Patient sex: M
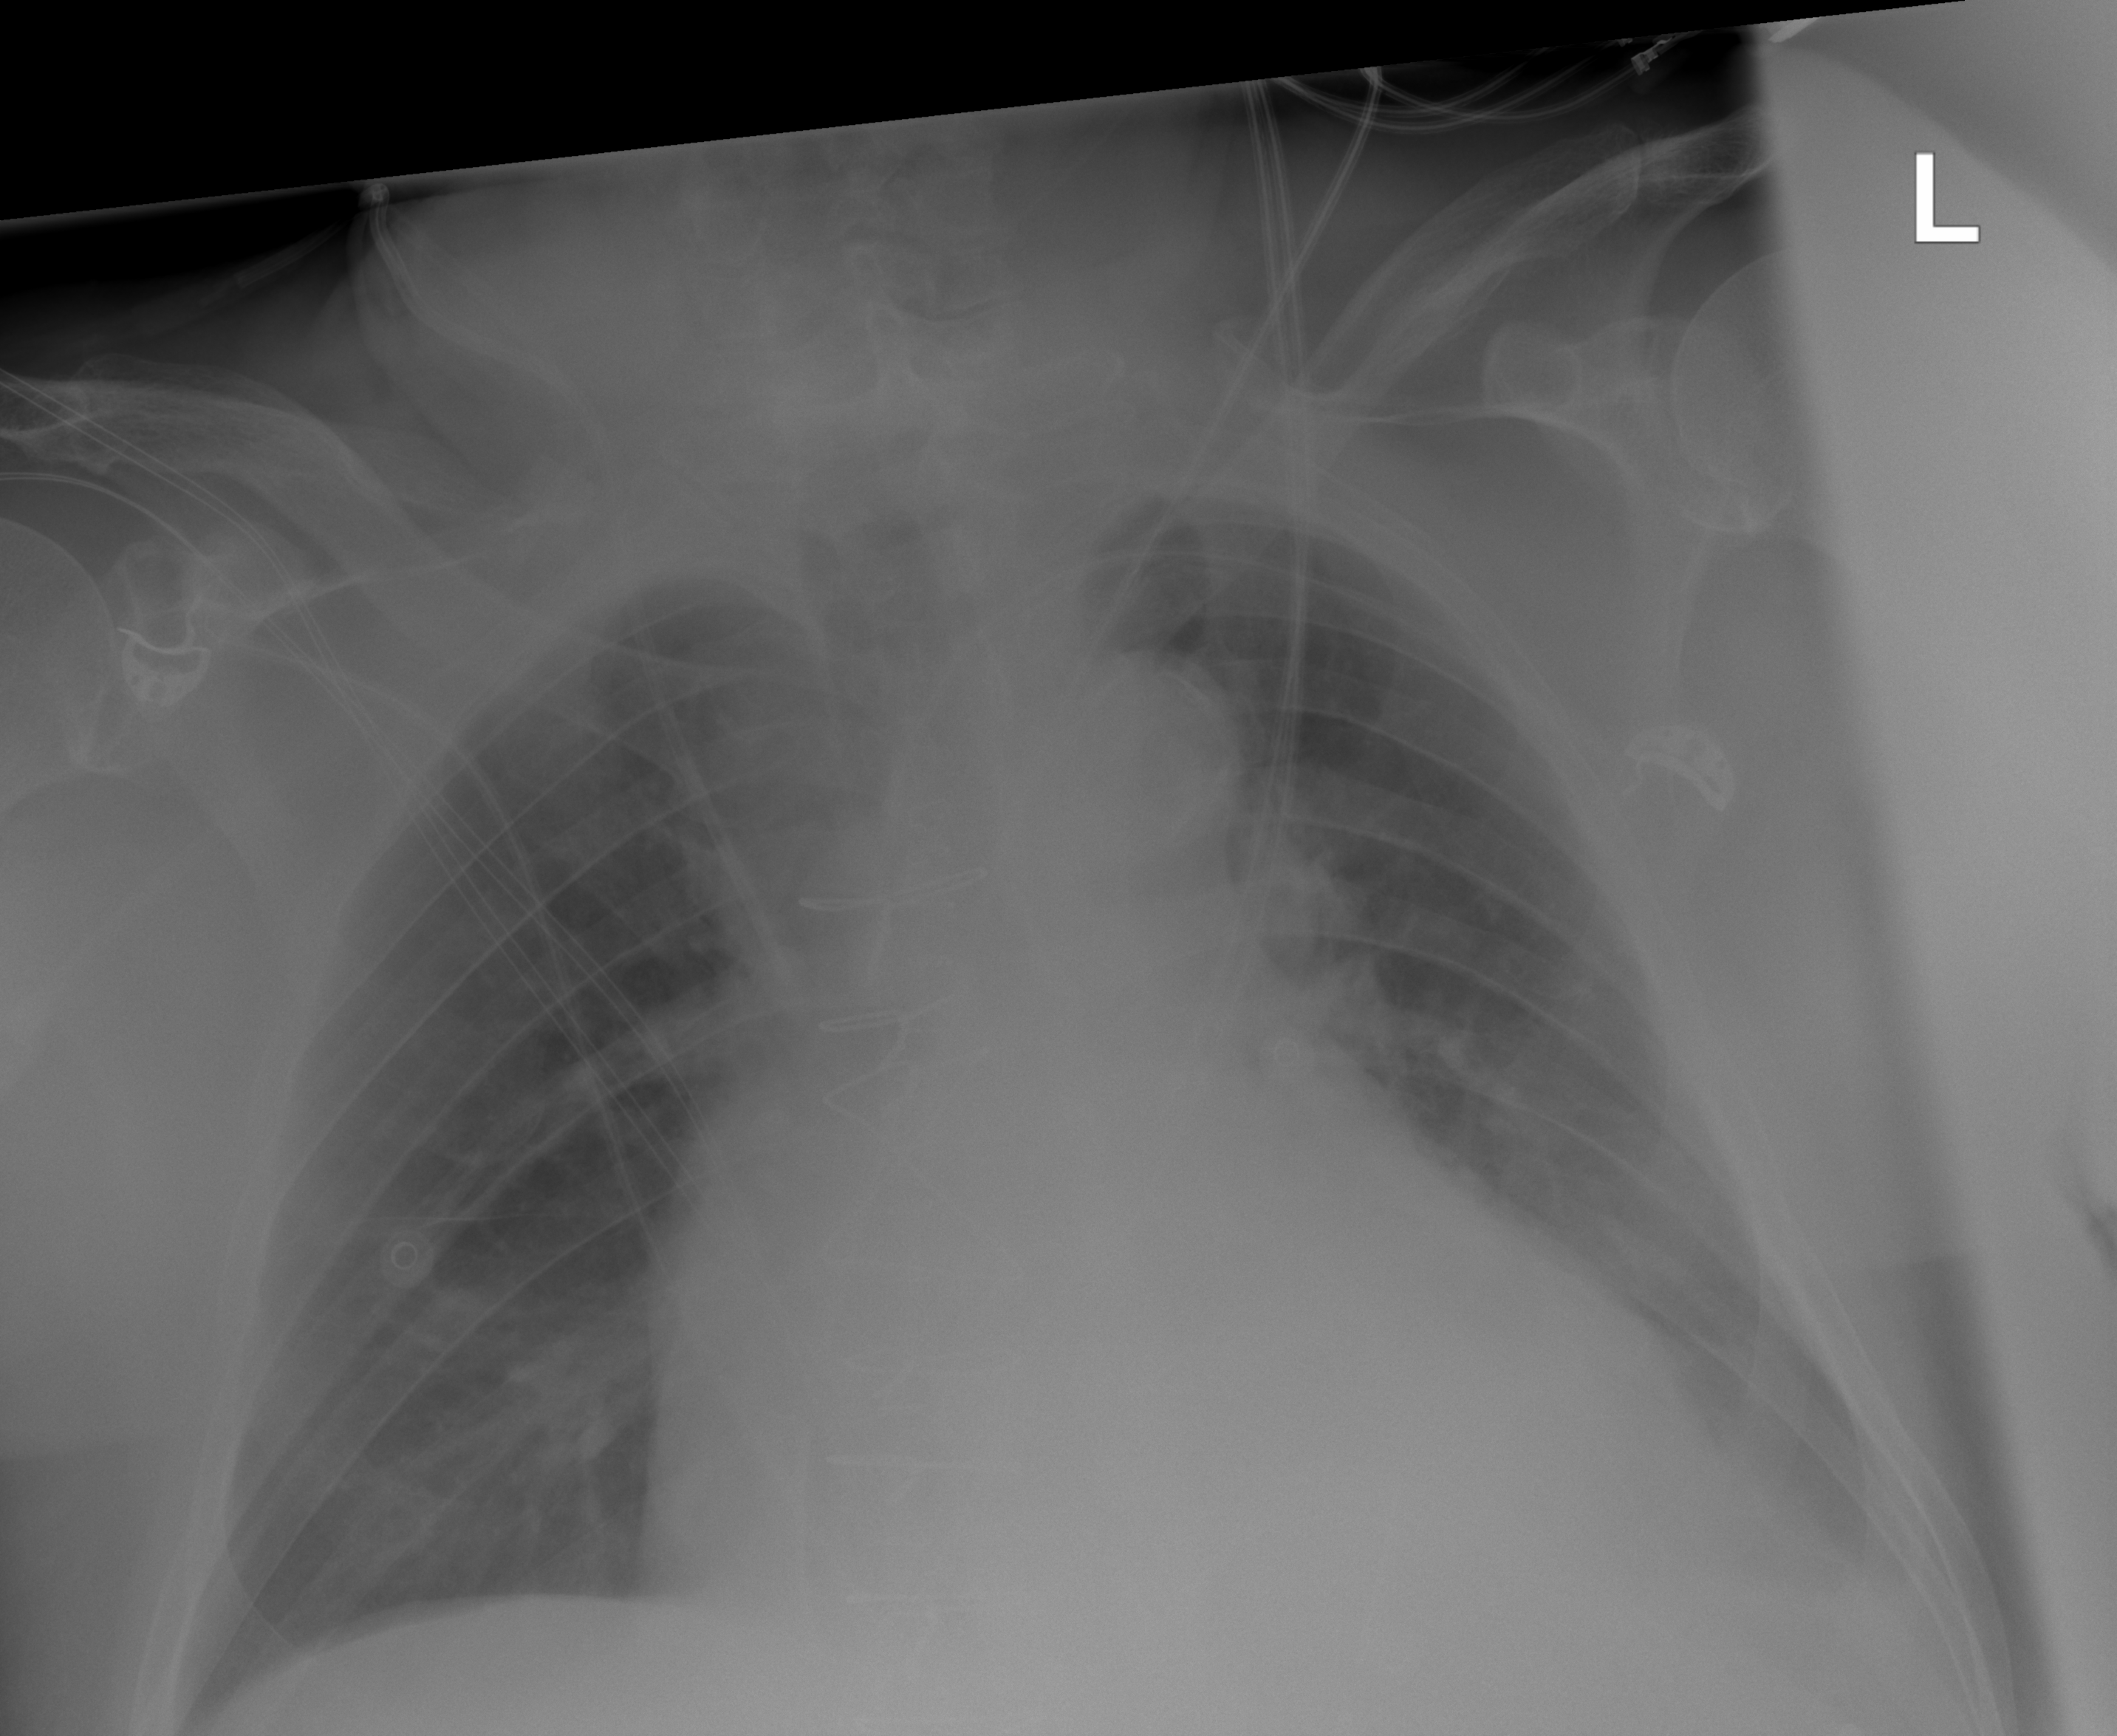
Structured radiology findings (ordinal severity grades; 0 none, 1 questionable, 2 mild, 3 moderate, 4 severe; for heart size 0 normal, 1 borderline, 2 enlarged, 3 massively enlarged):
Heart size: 2
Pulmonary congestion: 0
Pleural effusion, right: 0
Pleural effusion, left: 1
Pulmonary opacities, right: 0
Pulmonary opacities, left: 0
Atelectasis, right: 0
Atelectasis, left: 2